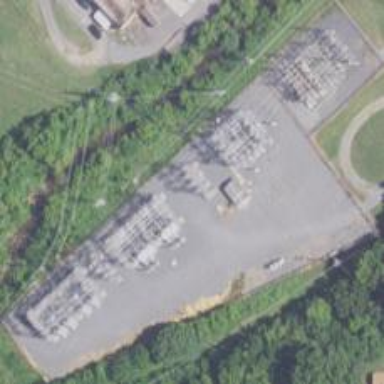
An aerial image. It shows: Distribution level power substation enclosed by fence.